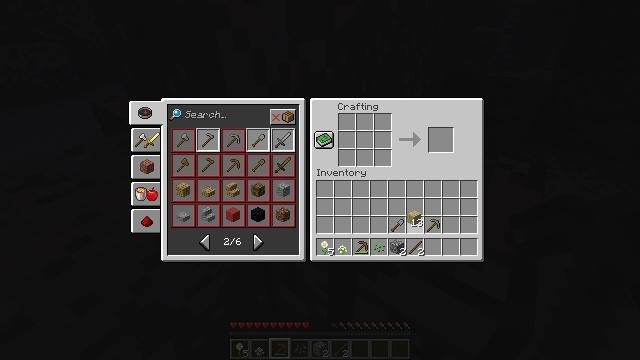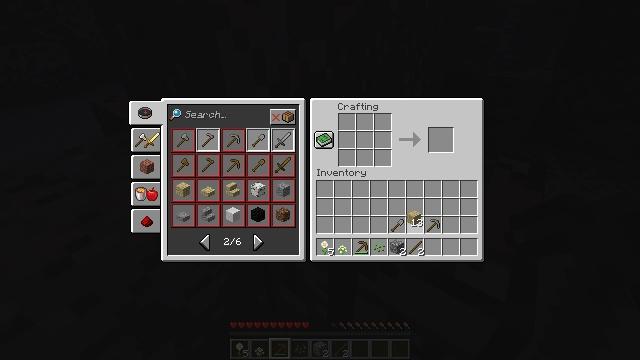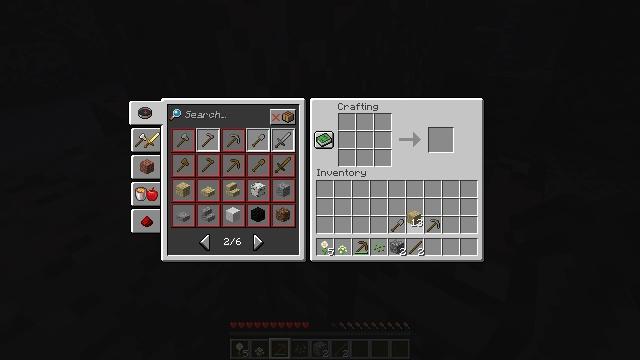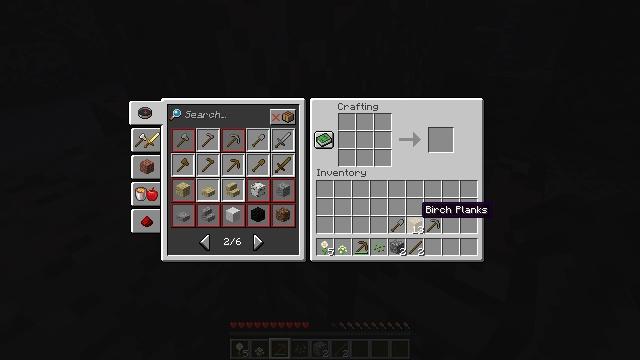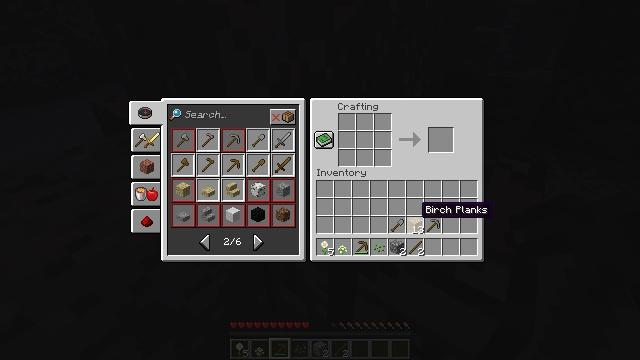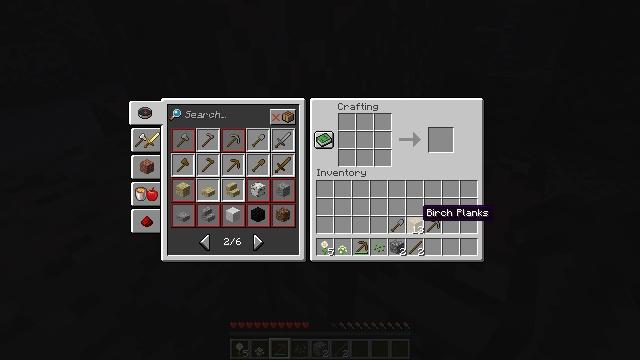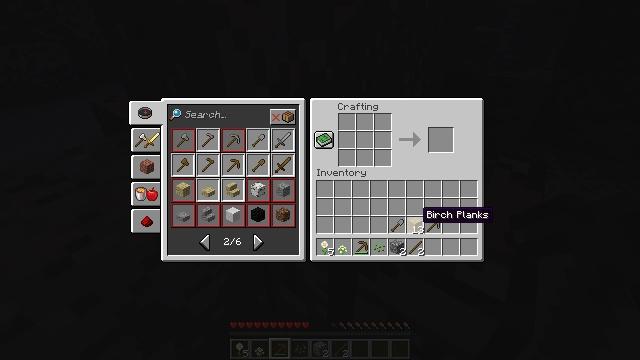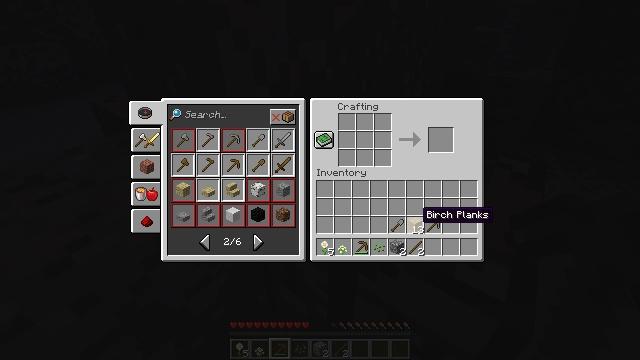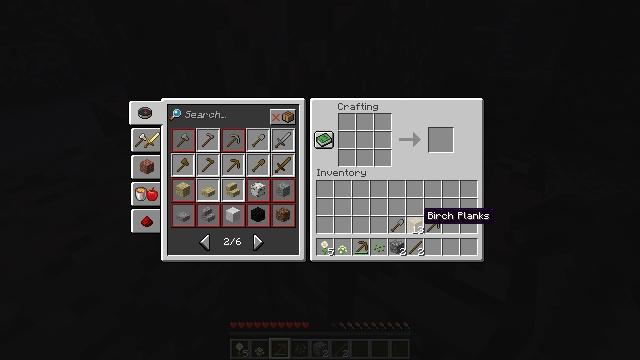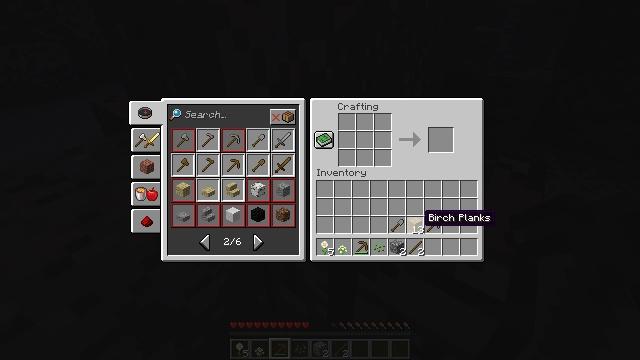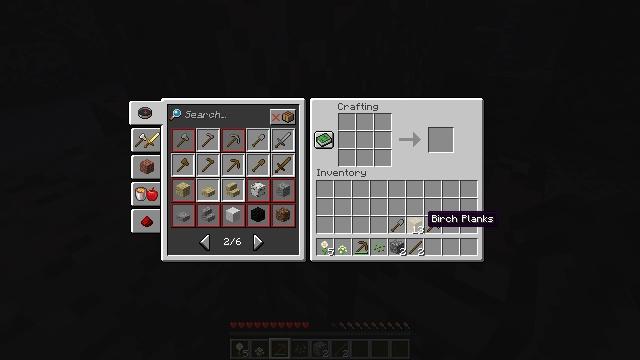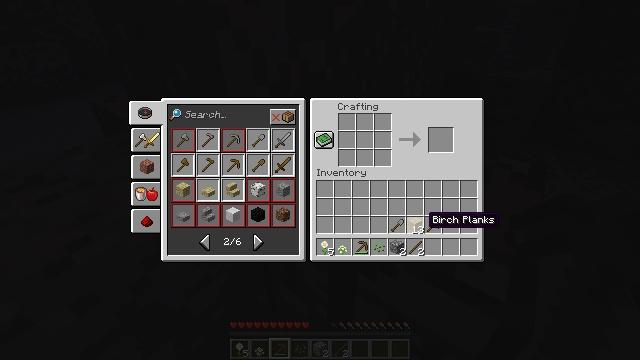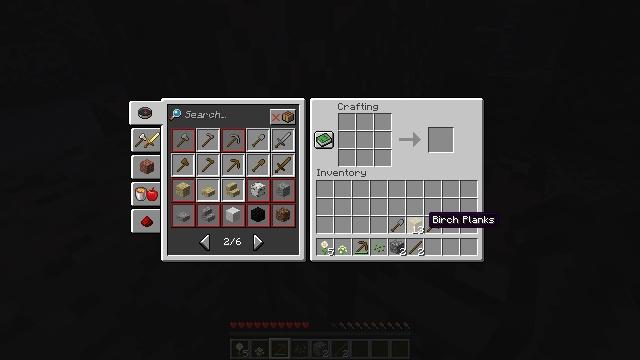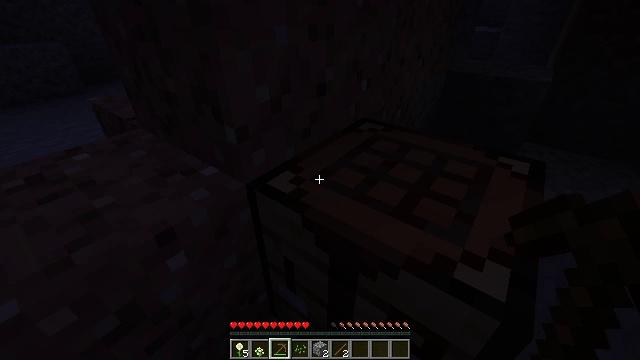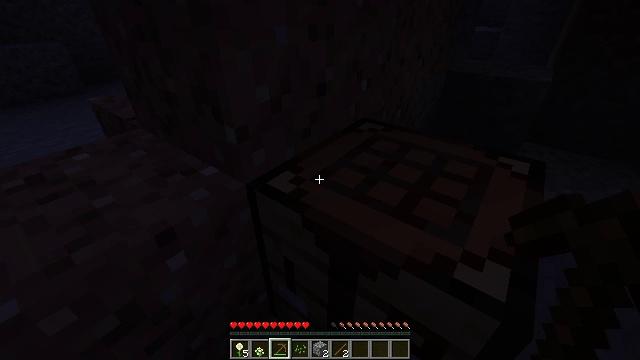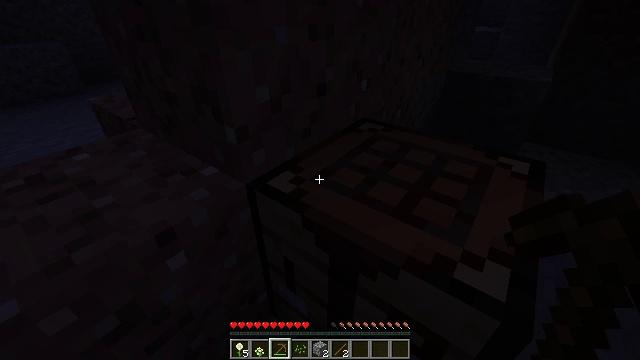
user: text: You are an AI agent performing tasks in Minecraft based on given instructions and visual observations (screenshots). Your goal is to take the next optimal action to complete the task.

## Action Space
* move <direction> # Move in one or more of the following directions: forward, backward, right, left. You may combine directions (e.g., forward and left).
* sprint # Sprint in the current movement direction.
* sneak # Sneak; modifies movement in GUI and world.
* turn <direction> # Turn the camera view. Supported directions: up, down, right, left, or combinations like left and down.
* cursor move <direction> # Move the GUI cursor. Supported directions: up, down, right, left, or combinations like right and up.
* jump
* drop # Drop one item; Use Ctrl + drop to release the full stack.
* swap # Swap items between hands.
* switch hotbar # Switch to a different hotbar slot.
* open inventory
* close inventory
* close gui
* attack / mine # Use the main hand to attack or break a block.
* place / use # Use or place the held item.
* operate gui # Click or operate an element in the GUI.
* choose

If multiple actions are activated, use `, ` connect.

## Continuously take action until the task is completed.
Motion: motion action
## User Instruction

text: Extract coal from the ore block.
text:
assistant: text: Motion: no_op
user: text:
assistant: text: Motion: operate gui
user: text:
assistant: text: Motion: operate gui
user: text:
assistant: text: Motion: no_op
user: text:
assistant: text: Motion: no_op
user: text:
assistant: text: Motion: no_op
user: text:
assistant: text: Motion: no_op
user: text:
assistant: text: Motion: no_op
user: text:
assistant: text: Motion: no_op
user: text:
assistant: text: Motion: no_op
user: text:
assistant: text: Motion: no_op
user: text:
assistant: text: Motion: no_op
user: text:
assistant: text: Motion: no_op
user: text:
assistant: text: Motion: no_op
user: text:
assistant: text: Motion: no_op
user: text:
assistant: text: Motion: close gui
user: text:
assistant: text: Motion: no_op
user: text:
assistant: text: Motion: no_op
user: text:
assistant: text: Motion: no_op
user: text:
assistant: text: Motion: no_op
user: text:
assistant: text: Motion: no_op
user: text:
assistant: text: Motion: no_op
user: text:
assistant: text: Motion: no_op
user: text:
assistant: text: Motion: no_op
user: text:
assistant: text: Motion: turn left and up
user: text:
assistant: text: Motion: turn left and up
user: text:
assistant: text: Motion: turn left and up
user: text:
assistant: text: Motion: turn left and up
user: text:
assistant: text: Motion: turn left and up
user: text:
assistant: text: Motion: turn left and up